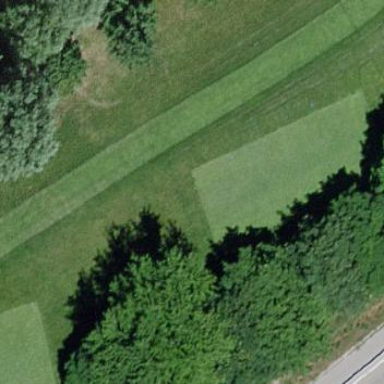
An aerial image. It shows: Golf tee area with grass surface.